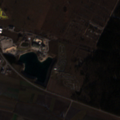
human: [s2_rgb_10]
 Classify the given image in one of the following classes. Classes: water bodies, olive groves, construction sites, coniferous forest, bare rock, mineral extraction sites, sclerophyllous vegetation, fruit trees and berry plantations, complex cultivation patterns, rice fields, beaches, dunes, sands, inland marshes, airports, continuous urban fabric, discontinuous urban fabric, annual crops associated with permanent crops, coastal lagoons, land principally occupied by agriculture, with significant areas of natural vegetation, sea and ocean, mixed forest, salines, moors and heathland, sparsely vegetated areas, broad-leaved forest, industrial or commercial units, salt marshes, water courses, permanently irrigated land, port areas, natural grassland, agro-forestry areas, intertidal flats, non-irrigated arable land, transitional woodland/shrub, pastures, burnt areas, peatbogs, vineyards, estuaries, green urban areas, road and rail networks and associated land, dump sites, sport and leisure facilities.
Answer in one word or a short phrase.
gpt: industrial or commercial units, sport and leisure facilities, non-irrigated arable land, land principally occupied by agriculture, with significant areas of natural vegetation, coniferous forest, natural grassland